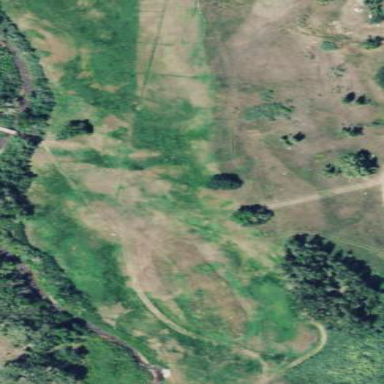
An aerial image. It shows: Golf rough area.